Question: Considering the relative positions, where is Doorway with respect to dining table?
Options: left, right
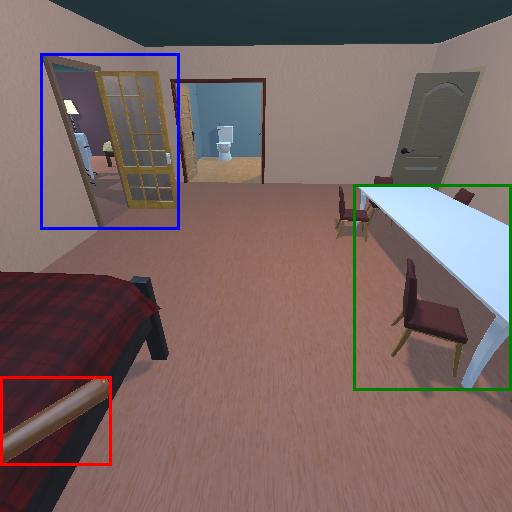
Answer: left